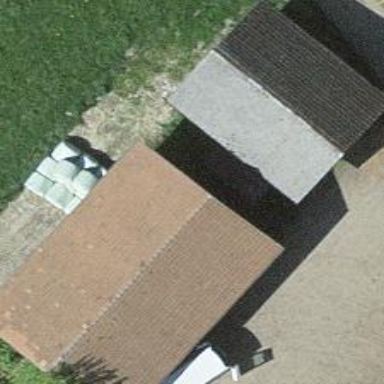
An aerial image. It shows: Rural barn.